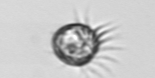
Label: Ciliophora